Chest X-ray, PA view. Patient: 89 years old, sex M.
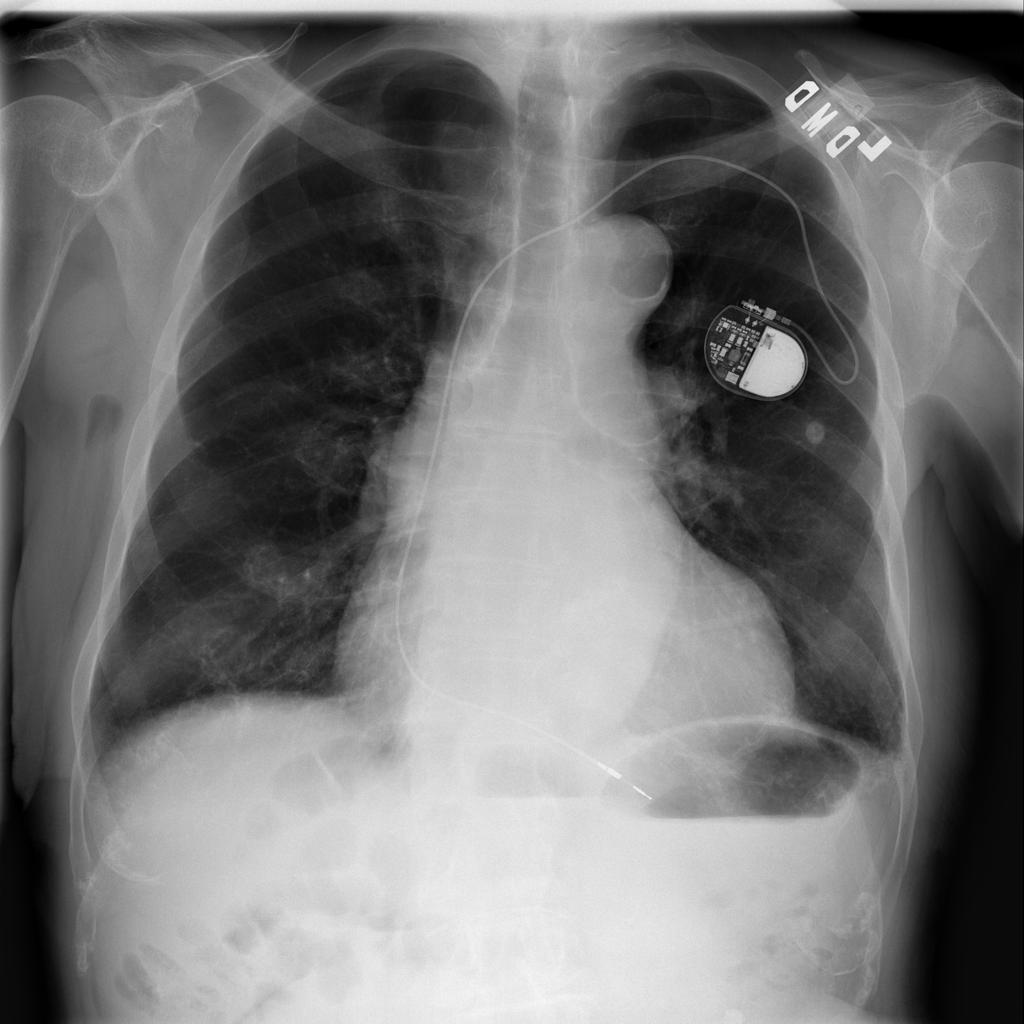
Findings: Cardiomegaly